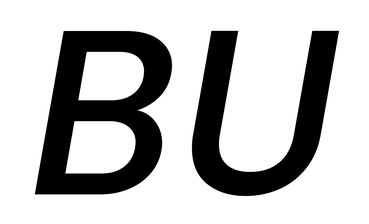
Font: Poppins-MediumItalic